Question: I have a popup by using colorbox, it's normally working on FF and IE 7+, but it's can not load the content of the static block.

My source code
'''
<script type="text/javascript">
jQuery(document).ready(function defaultPopup(){
jQuery.noConflict();
var direct = '<?php echo $this->getLayout()->createBlock('cms/block')->setBlockId('popup')->toHtml();?>';
if(direct){
jQuery('#popup_home').colorbox({
html:direct,
maxHeight:jQuery(window).height(),
open:true,
overlayClose:false
});
return false;
}
});
'''
HTML :
'''
<div id="popup_home" style="display:none">
<?php echo $this->getLayout()->createBlock('cms/block')->setBlockId('popup')->toHtml();?>
'''
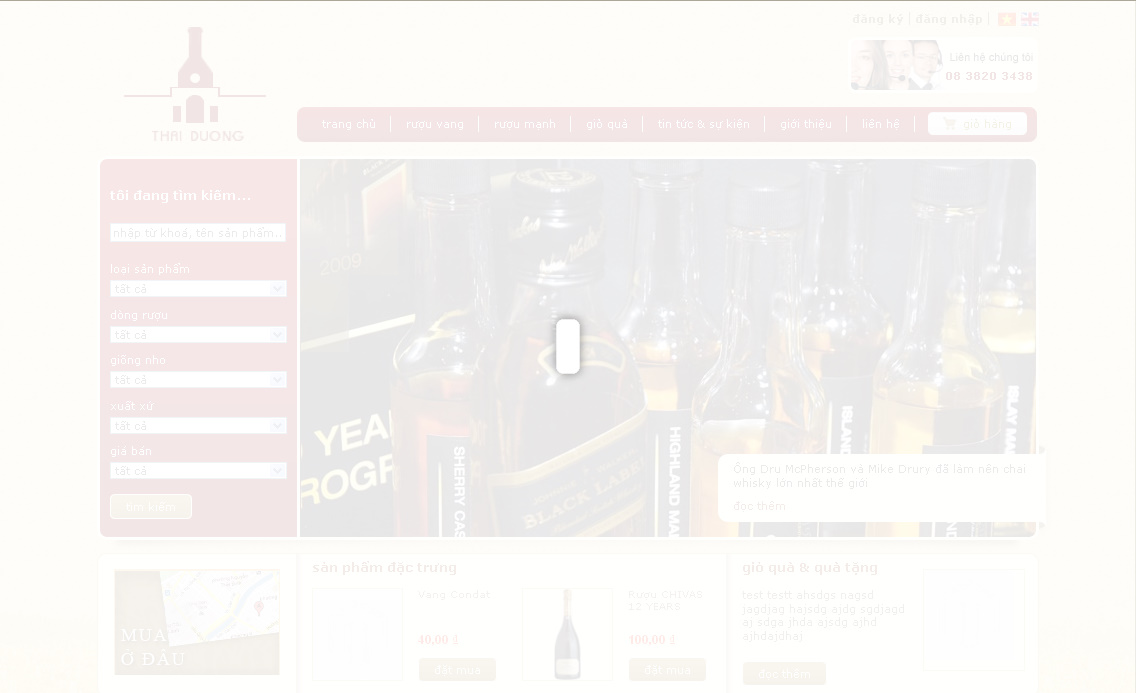
Answer: Are you running this locally? Colorbox uses Ajax and Chrome doesn't allow Ajax requests locally.
<URL>